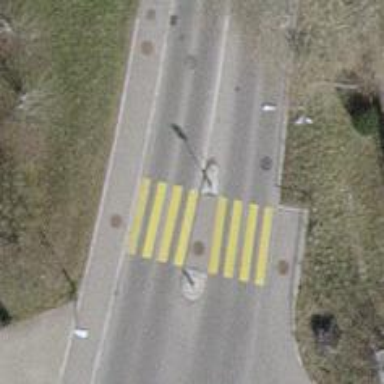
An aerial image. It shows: Kerb barrier.